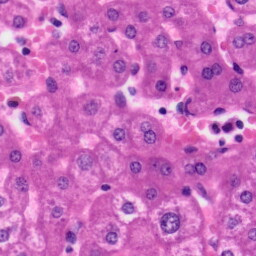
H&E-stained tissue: Liver